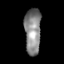
Tissue: skin
Cell type: Others
Senescence score: 0.2537
Nuclear area (px): 727
Mean DAPI intensity: 136.601